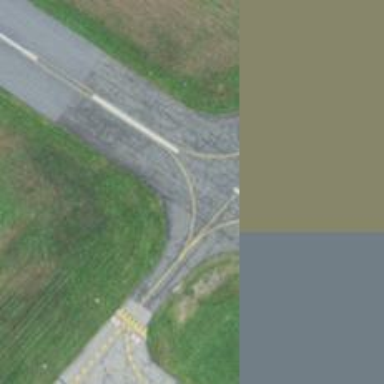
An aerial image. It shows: Image of taxiway at airport.